CT angiography, arterial phase; slice 280 of 319; volume shape [512, 512, 319], voxel spacing [0.6523, 0.6523, 2.0] mm
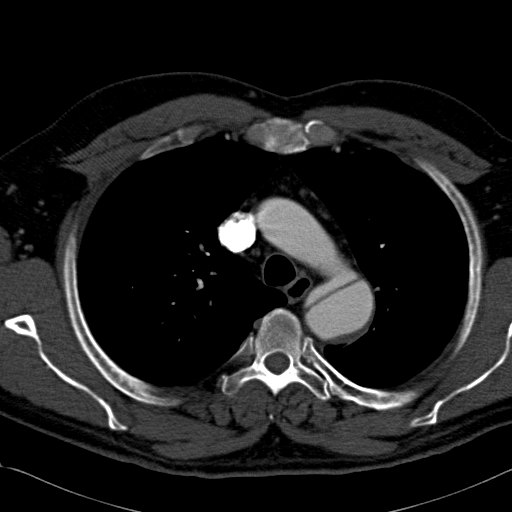
True lumen volume: 277.17 mL
False lumen volume: 377.54 mL